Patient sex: M
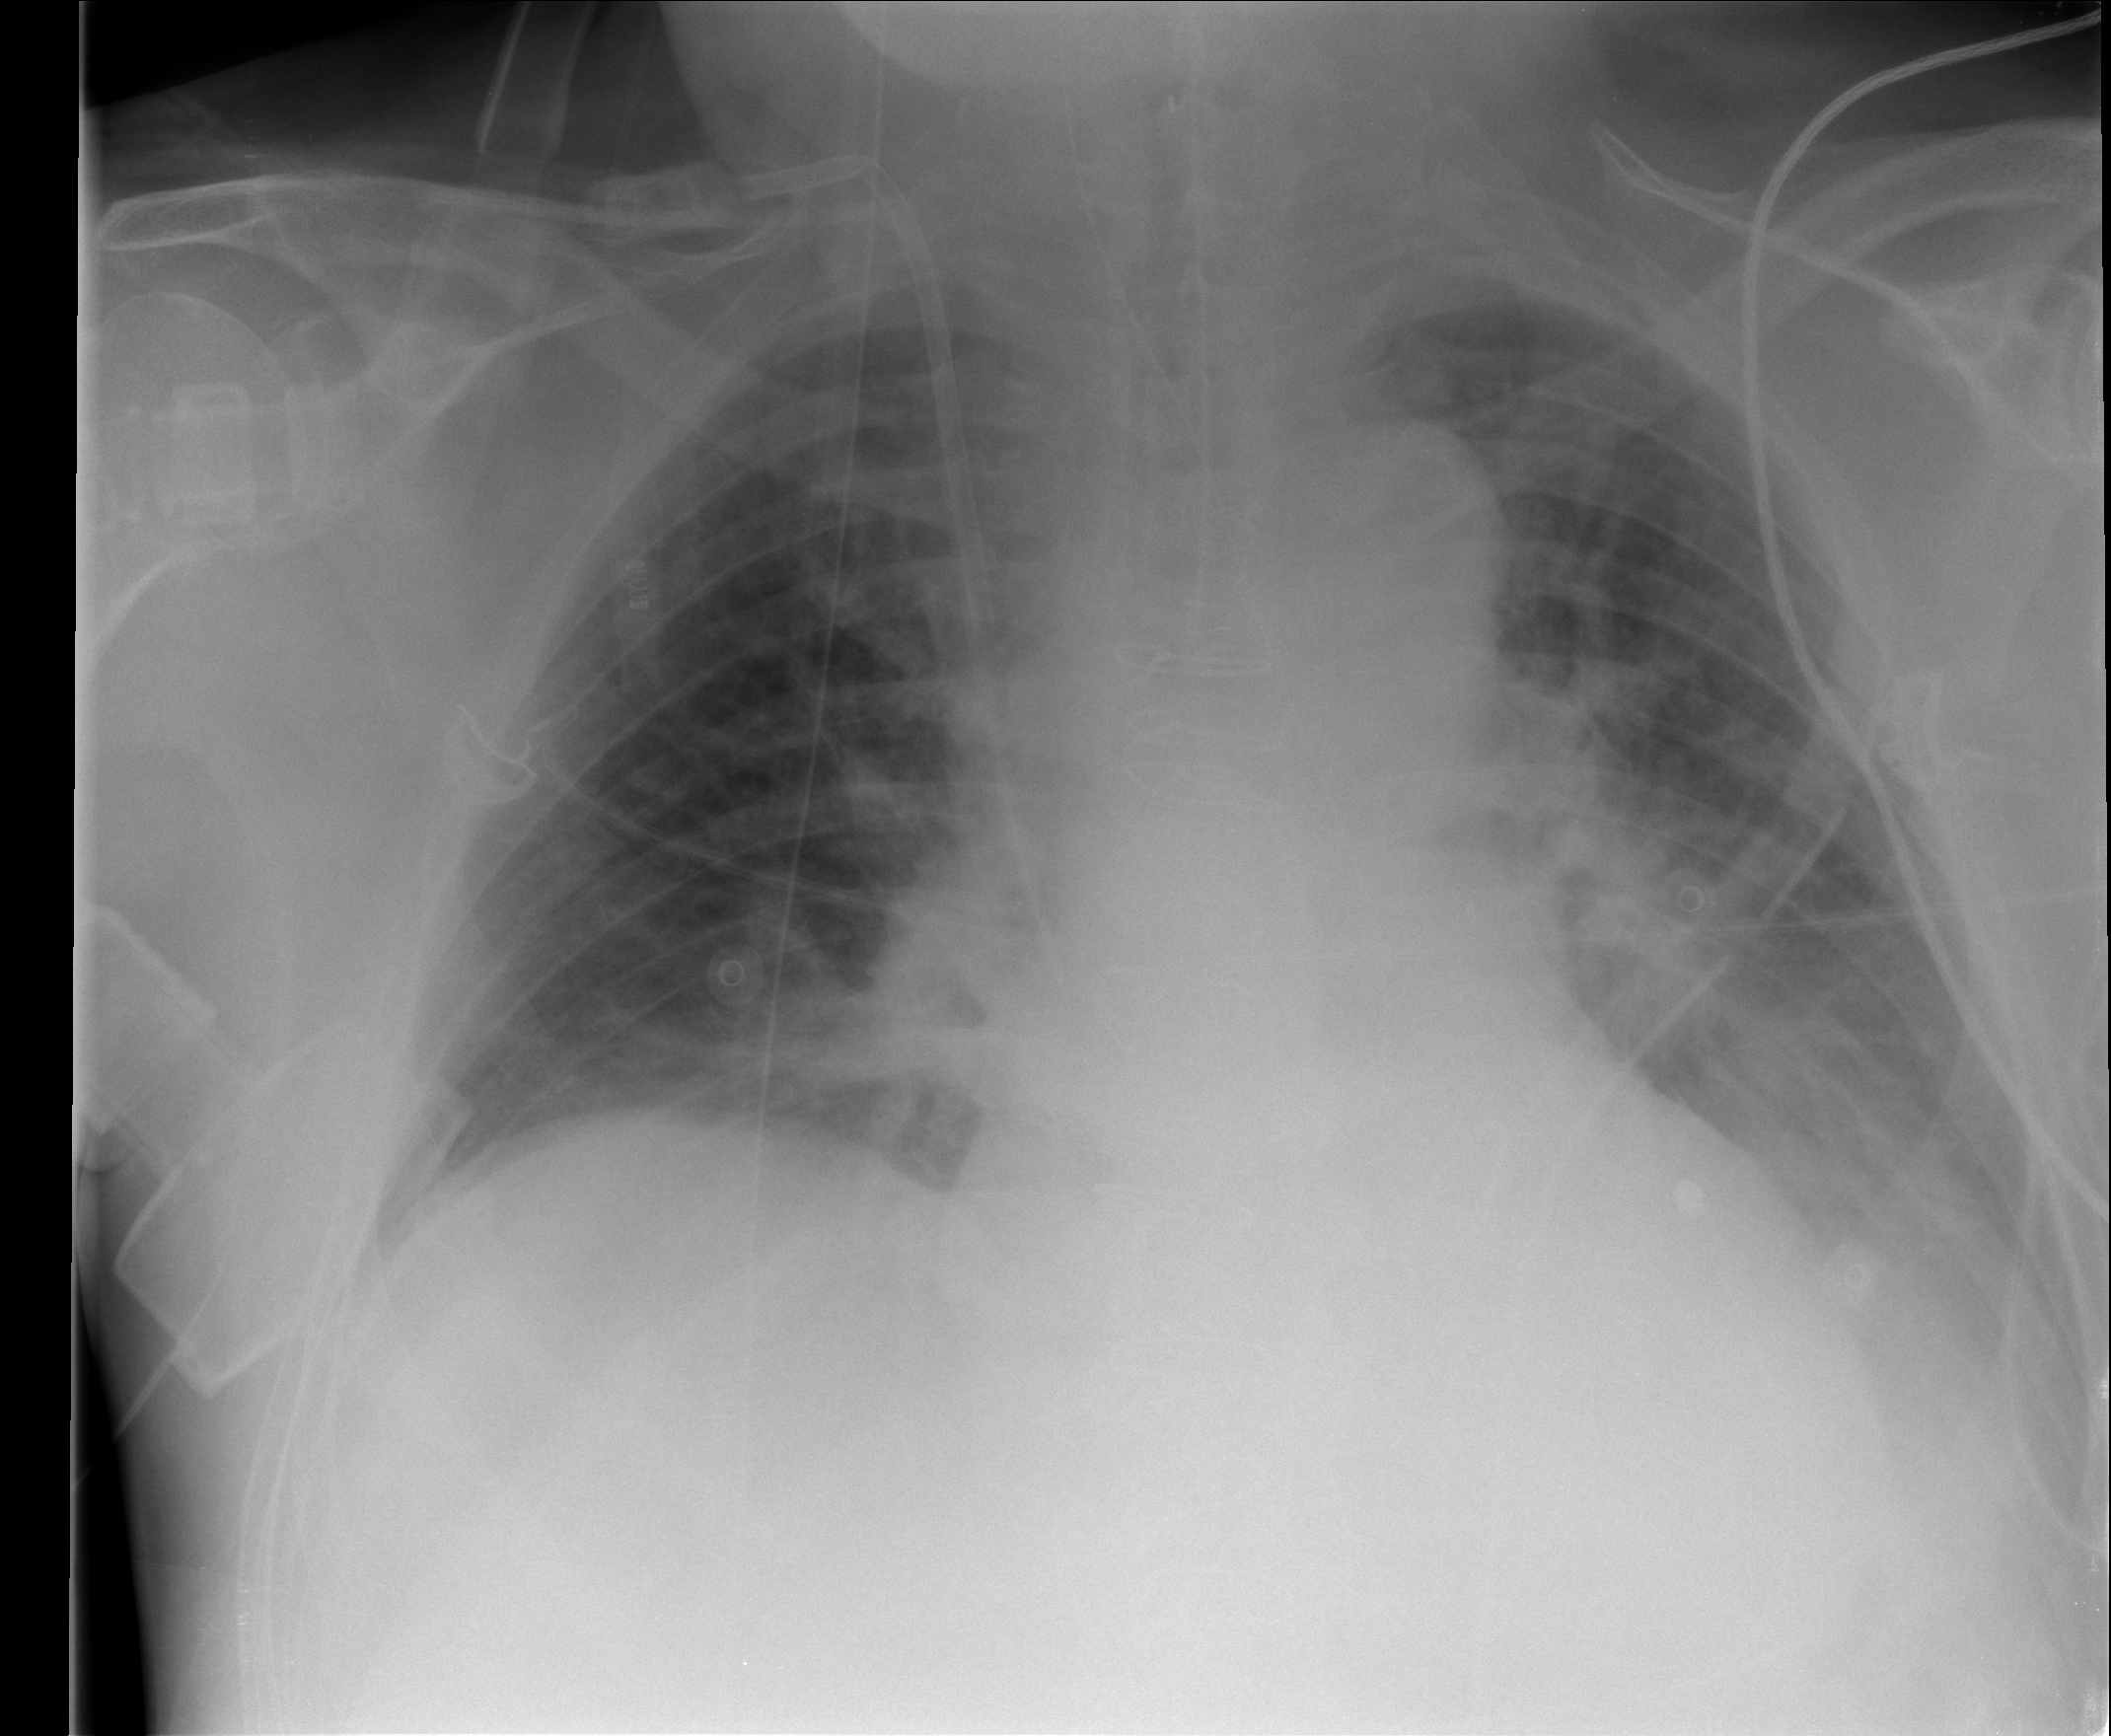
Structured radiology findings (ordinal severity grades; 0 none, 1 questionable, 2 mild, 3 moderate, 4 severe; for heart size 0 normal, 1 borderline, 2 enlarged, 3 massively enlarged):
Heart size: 2
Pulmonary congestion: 2
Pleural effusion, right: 0
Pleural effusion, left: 2
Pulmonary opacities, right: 0
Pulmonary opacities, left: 0
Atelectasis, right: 2
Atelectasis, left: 2